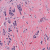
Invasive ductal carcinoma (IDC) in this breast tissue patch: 1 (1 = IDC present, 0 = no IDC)